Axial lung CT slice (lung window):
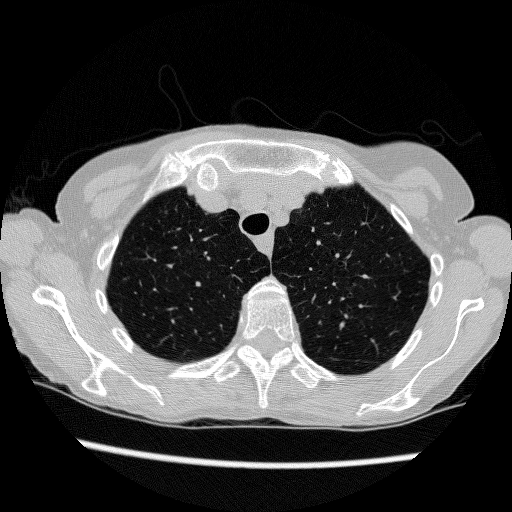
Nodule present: no